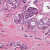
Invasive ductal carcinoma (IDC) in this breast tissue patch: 1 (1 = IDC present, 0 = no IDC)